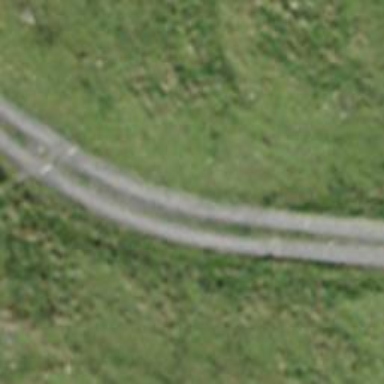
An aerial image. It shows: Track with pebblestone surface. The track type is grade2.